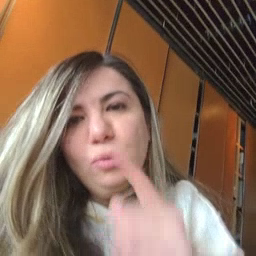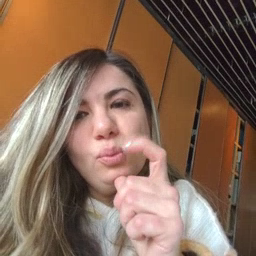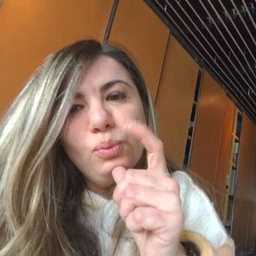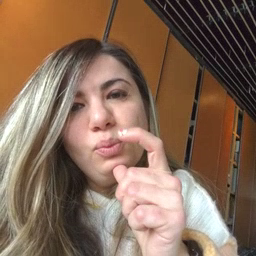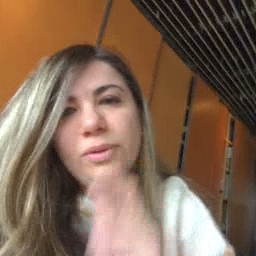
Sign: who